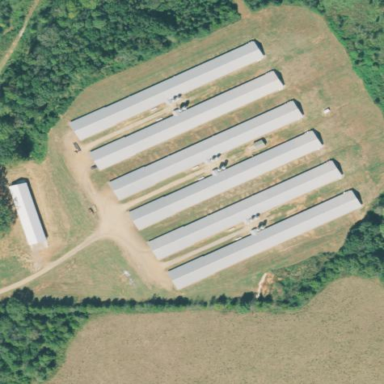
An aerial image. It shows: Poultry house.